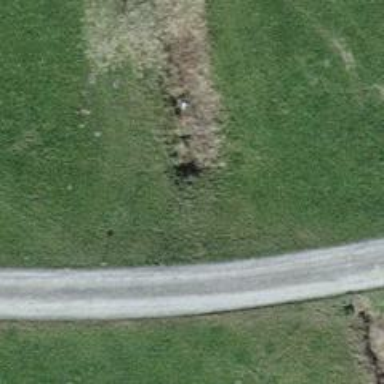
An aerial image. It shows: Culvert tunnel.